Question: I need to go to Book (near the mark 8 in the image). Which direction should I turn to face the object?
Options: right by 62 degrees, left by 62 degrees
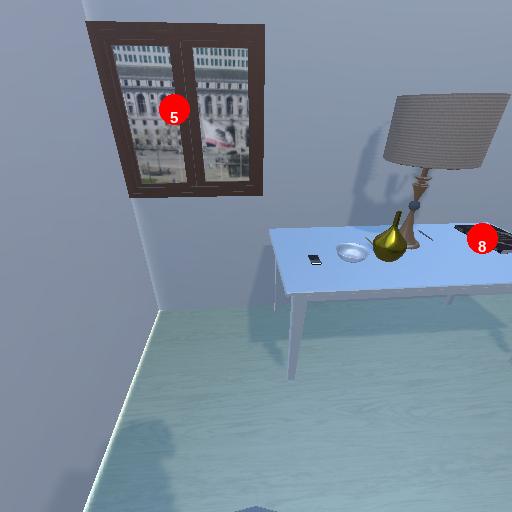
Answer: right by 62 degrees